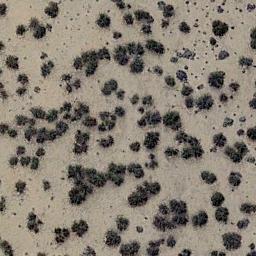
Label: chaparral